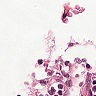
Metastatic tissue present: no